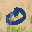
Label: 0